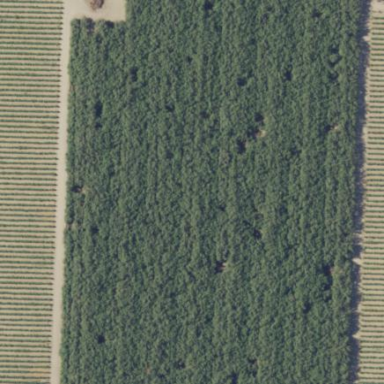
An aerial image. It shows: Vineyard.